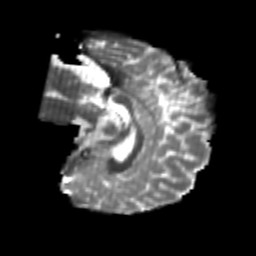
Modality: T2w
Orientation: sagittal
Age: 21
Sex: male
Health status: healthy
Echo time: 0.074 s